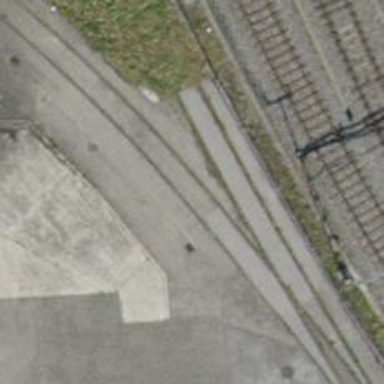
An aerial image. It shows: Disused railway.